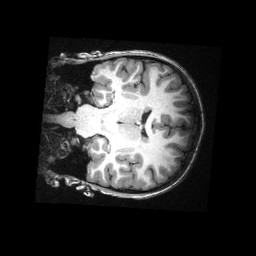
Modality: T1w
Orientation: coronal
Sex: male